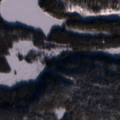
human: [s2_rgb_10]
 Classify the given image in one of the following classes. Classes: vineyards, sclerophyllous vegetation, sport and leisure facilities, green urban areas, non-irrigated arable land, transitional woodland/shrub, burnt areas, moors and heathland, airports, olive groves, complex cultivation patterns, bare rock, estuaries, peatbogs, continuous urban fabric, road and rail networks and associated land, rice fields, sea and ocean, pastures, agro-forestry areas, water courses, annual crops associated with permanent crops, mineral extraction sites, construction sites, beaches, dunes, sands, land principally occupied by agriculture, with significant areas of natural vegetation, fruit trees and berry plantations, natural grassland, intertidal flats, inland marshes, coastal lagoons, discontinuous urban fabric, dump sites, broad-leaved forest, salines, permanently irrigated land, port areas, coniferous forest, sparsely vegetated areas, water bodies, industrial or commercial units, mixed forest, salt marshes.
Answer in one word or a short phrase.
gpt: coniferous forest, mixed forest, transitional woodland/shrub